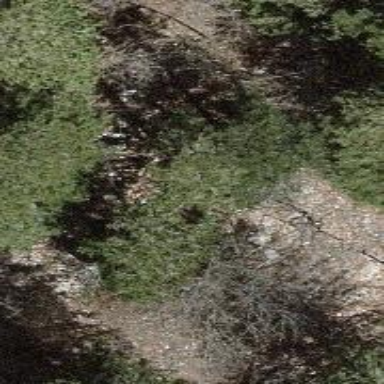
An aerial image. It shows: Cliff in nature.